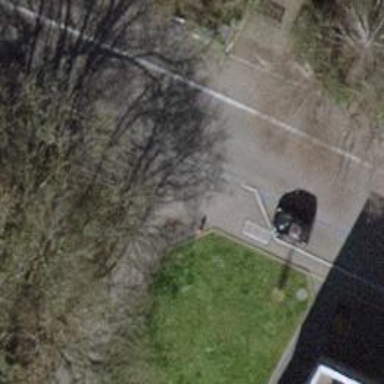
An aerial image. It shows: Asphalt footway with ramp.